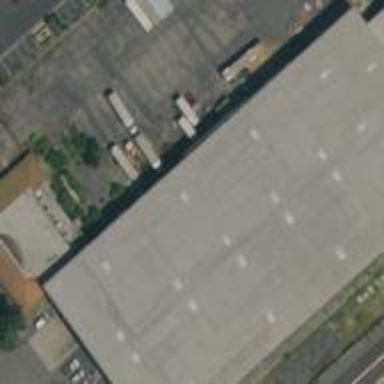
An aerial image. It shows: Warehouse building.